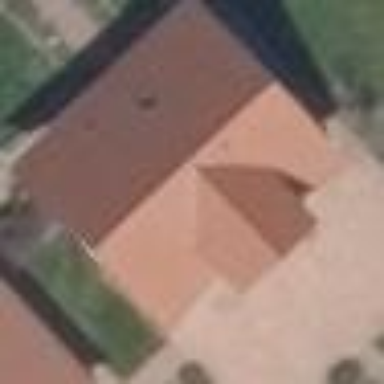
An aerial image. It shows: Simple and straightforward house.